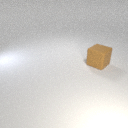
large brown rubber cube